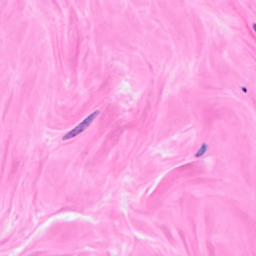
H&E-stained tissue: Breast